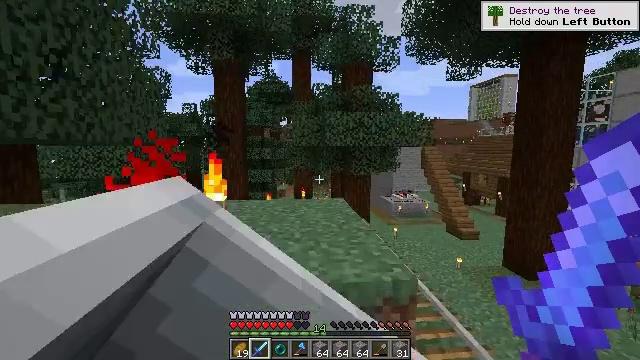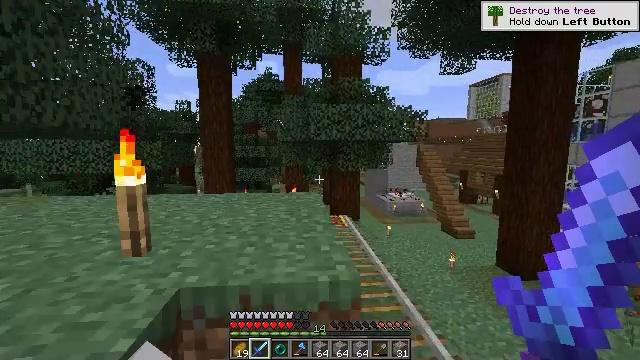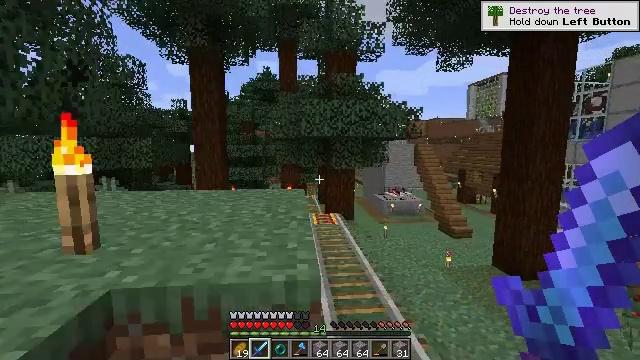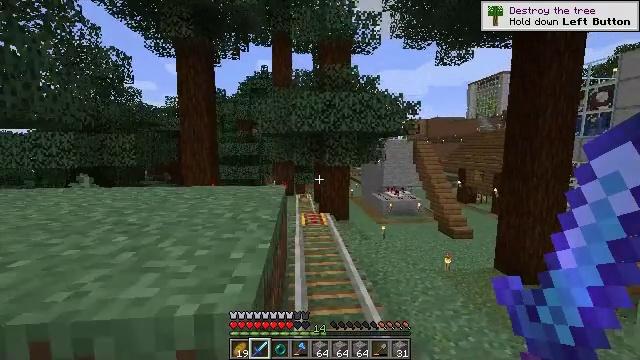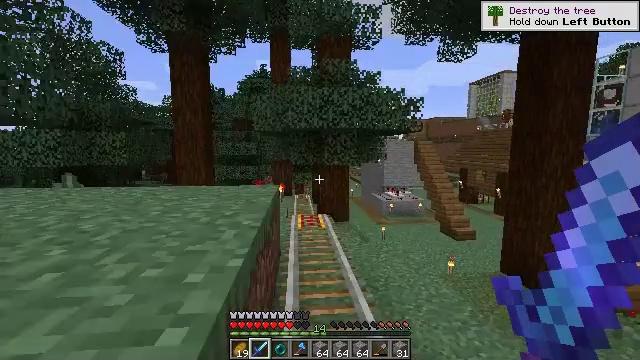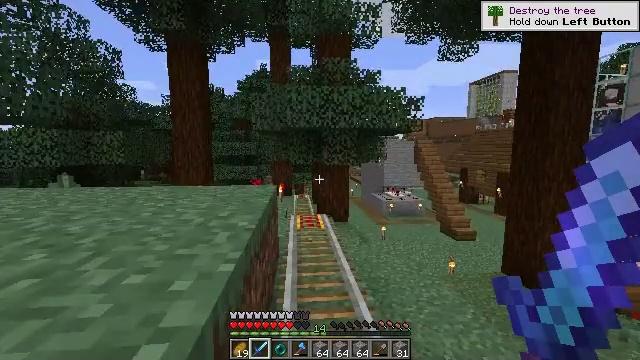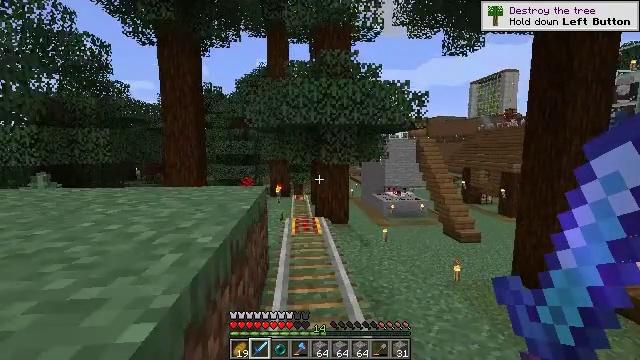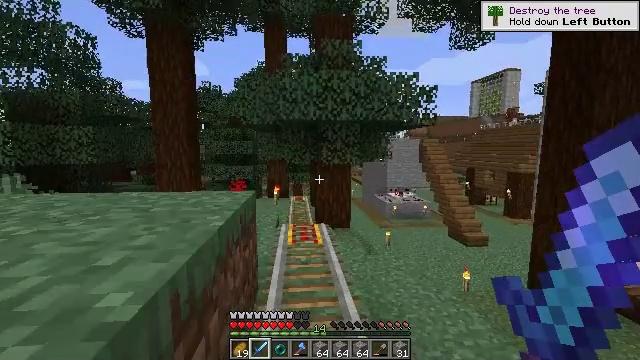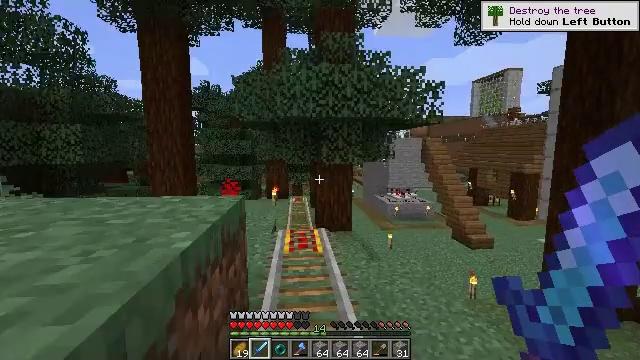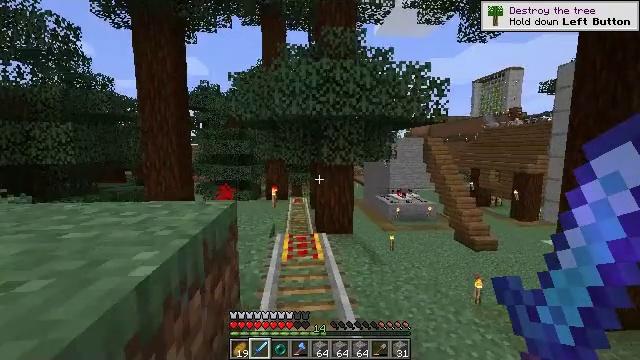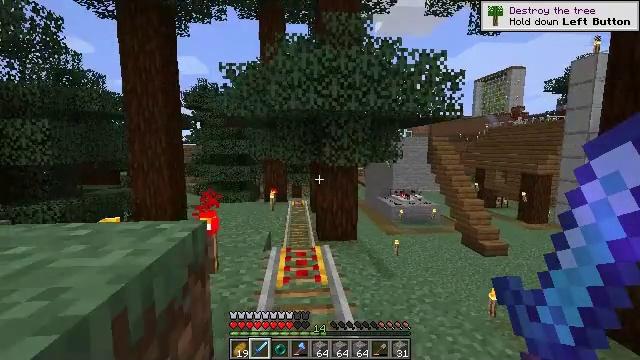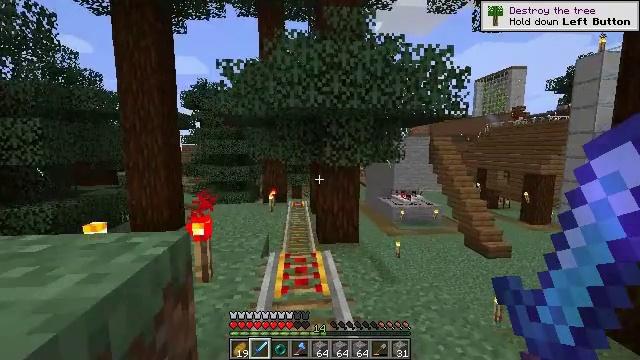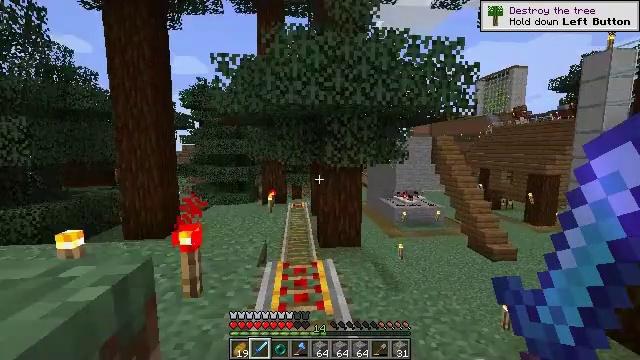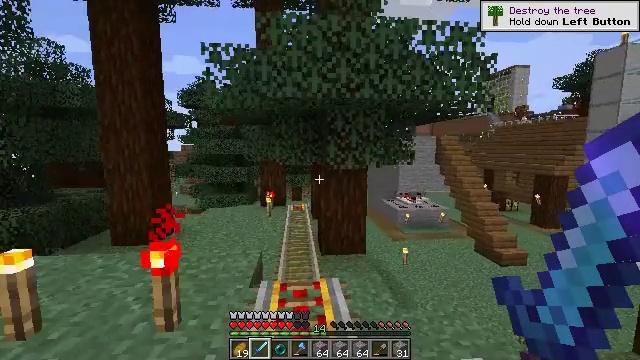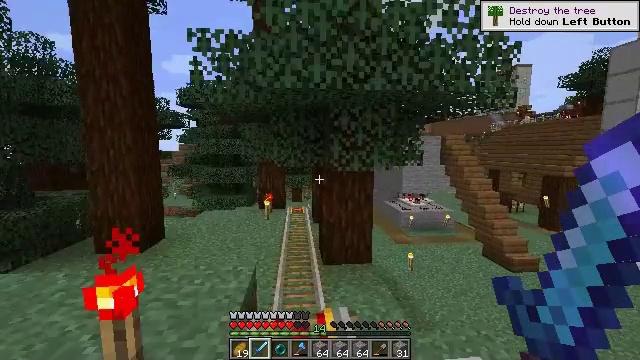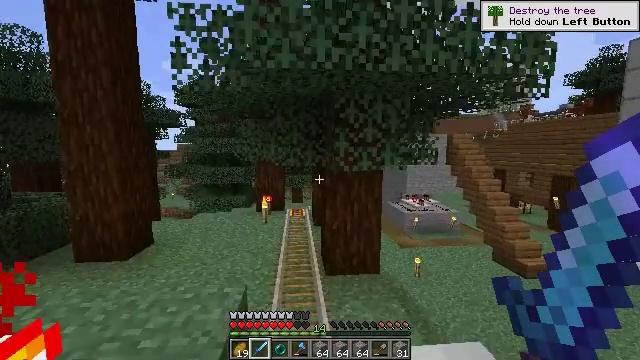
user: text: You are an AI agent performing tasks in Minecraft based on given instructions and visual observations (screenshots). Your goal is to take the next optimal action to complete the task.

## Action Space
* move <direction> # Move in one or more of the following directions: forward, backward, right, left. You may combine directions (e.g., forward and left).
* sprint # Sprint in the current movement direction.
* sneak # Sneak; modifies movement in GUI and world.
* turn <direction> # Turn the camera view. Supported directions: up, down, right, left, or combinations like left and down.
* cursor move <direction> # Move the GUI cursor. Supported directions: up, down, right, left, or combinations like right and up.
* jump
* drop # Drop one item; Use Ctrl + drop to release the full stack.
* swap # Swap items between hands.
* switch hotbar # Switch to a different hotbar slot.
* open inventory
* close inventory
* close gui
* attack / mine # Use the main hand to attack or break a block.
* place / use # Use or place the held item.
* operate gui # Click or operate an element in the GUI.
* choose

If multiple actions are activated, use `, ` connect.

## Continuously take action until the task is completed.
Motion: motion action
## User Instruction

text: Break the torch to collect it.
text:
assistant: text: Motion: no_op
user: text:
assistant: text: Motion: no_op
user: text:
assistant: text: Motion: no_op
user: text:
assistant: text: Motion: no_op
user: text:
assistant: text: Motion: no_op
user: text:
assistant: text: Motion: no_op
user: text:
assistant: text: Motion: no_op
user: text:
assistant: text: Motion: no_op
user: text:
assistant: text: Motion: no_op
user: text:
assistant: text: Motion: no_op
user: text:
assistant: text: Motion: no_op
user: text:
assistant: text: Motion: no_op
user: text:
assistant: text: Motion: no_op
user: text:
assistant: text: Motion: no_op
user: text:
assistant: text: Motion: no_op
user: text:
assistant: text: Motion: no_op
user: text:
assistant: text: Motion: no_op
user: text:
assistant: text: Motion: no_op
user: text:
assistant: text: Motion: no_op
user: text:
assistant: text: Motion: no_op
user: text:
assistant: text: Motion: no_op
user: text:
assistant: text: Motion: no_op
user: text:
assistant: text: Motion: no_op
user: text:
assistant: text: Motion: no_op
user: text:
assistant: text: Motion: no_op
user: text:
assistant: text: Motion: no_op
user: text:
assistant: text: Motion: no_op
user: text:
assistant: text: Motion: no_op
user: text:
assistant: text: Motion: no_op
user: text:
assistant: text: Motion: no_op